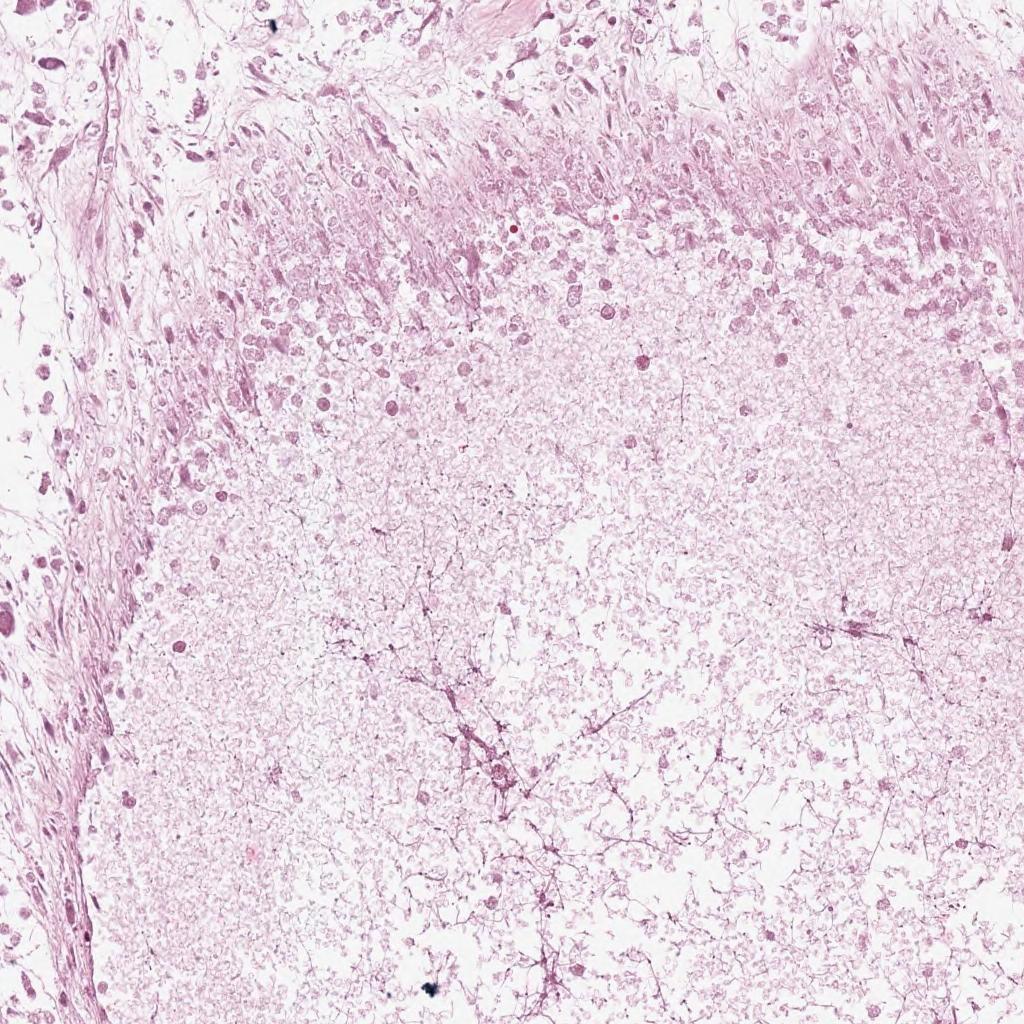
Label: Non-Viable-Tumor